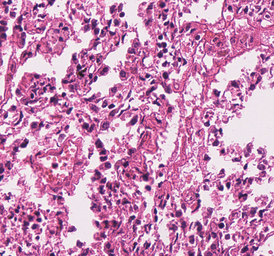
Tumor epithelial tissue: no
Tumor-associated stroma tissue: no
Normal tissue: yes